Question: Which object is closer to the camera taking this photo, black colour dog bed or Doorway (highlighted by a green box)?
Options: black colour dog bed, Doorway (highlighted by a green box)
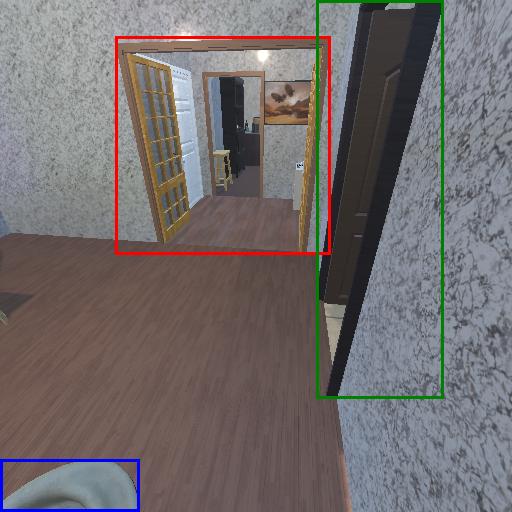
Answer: black colour dog bed